Question: What is line color?
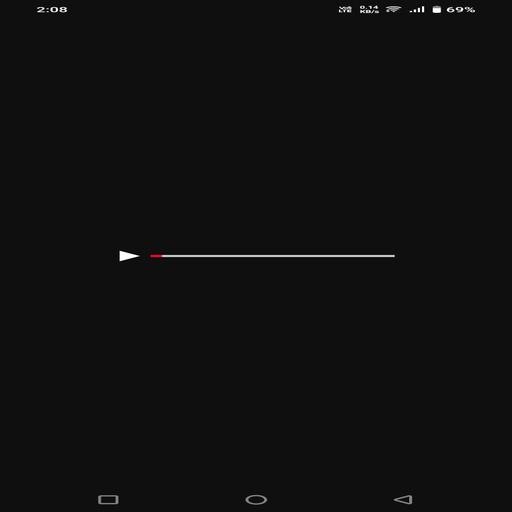
Answer: White